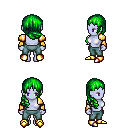
a pixel art fantasy rpg character, female body template, dark elf, purple skin, gold arm armor, teal pants, green right-swept hairstyle, gold boots, four views (front, back, left, right), 2x2 character sprite sheet, small pixel art, hard edges, no anti-aliasing